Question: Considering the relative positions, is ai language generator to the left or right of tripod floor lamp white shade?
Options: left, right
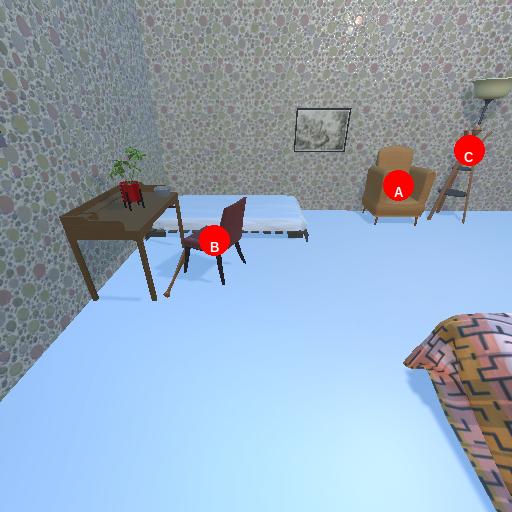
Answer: left